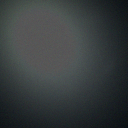
Screen state: off